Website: apple
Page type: customer-info-address
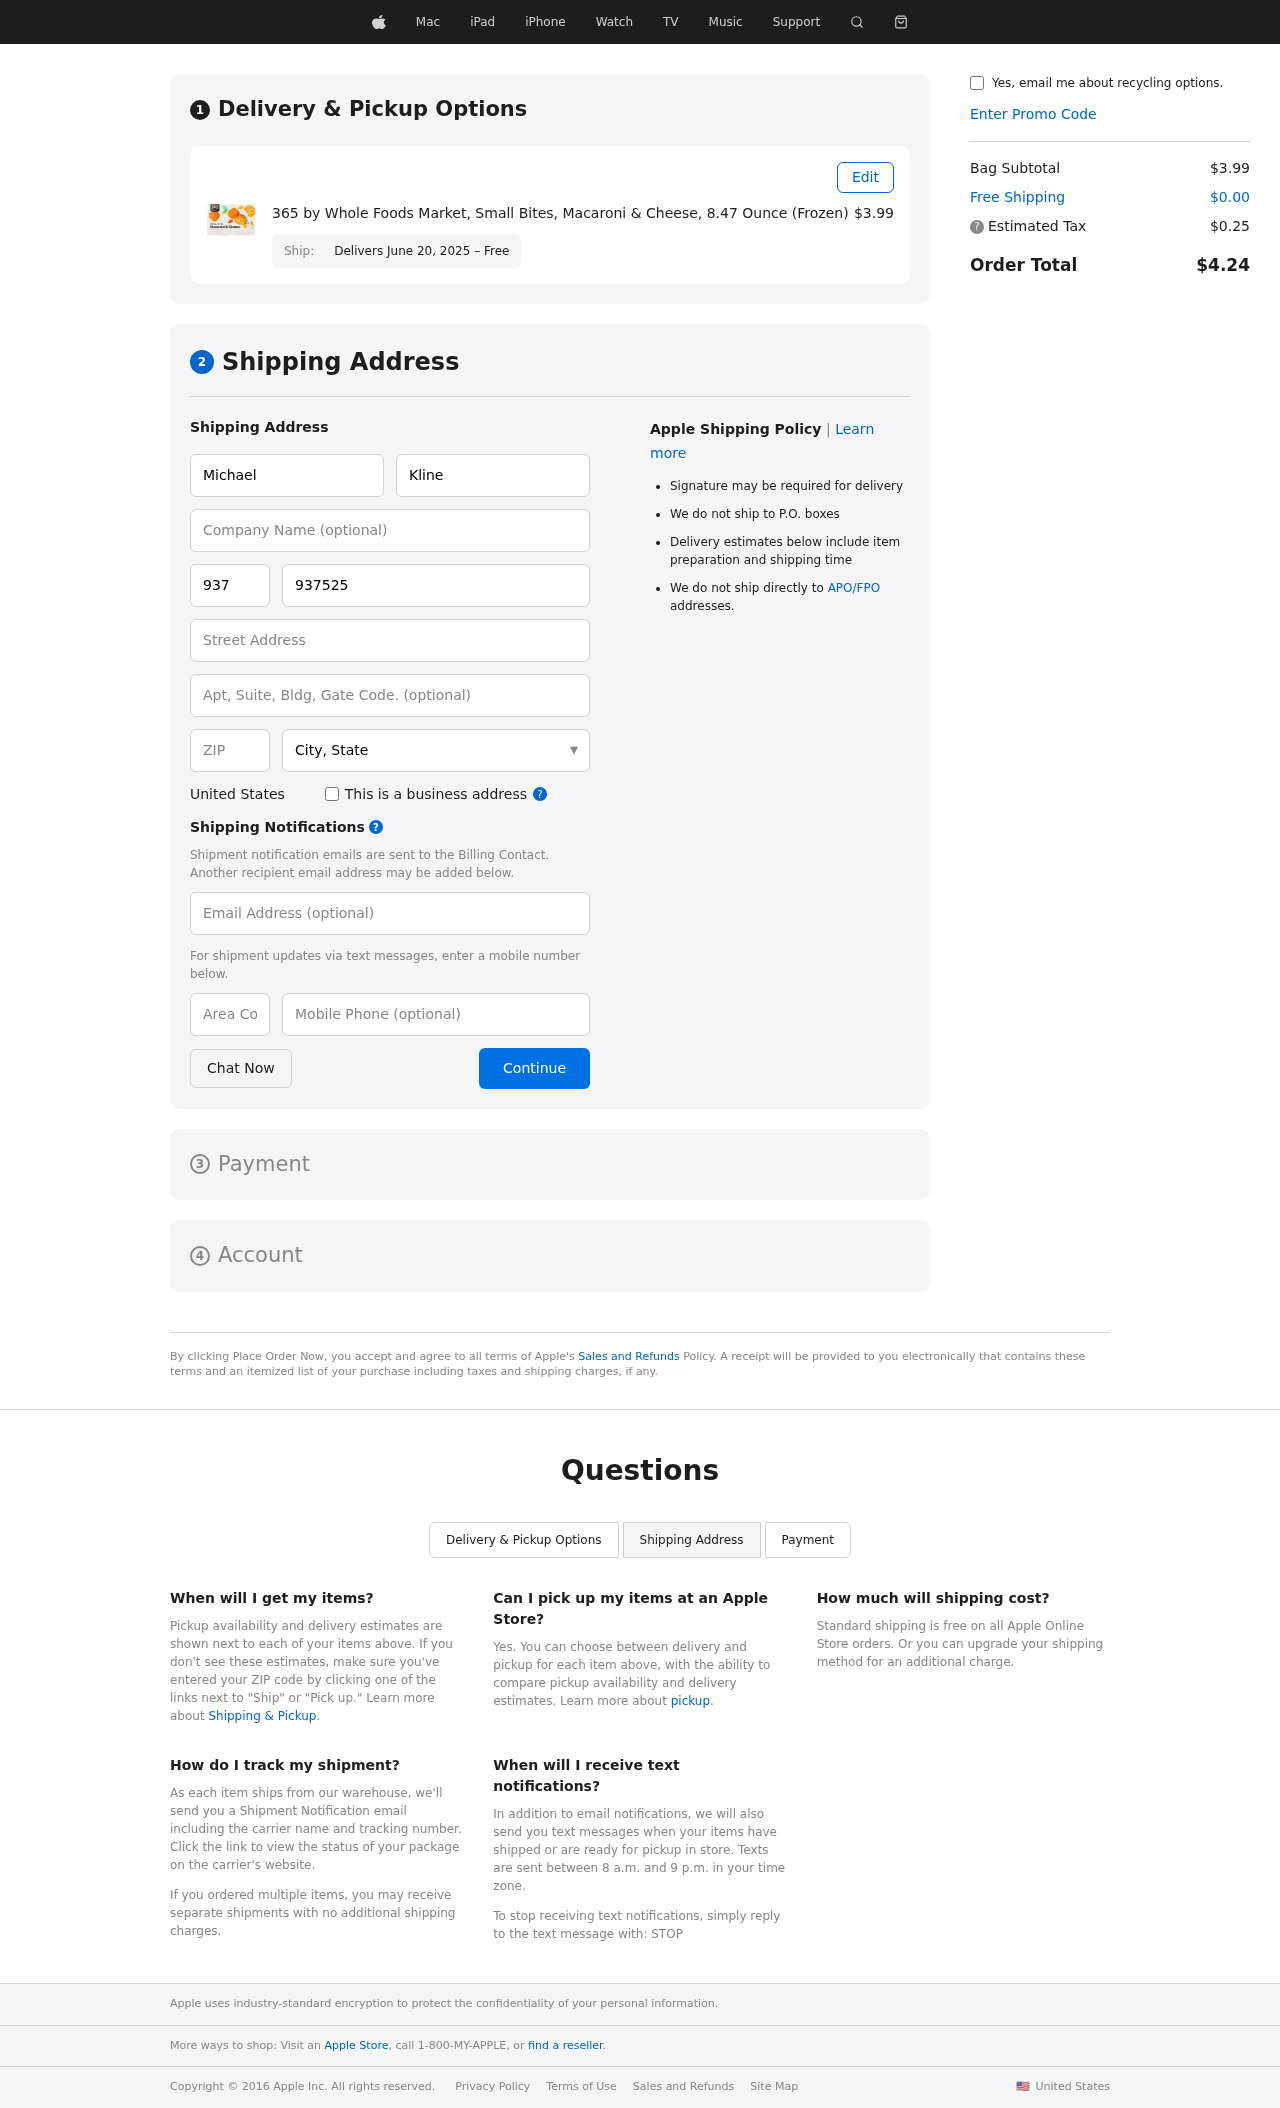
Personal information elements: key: PII_CITY_STATE
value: East Felicia, NM
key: PII_COUNTRY
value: United States
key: PII_EMAIL
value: michaelkline@hotmail.com
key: PII_FIRSTNAME
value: Michael
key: PII_LASTNAME
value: Kline
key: PII_PHONE
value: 9375253982
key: PII_PHONE_AREA
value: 937
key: PII_POSTCODE
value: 13330
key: PII_STREET
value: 7288 Walker Squares Apt. 930
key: PII_STREET2
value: Suite 643
Product elements: key: PRODUCT1_NAME
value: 365 by Whole Foods Market, Small Bites, Macaroni & Cheese, 8.47 Ounce (Frozen)
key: PRODUCT1_PRICE
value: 3.99
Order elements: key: ORDER_DELIVERY_DATE
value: Delivers June 20, 2025 – Free
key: ORDER_SUBTOTAL
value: $3.99
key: ORDER_SHIPPING_COST
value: $0.00
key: ORDER_TAX
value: $0.25
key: ORDER_TOTAL
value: $4.24